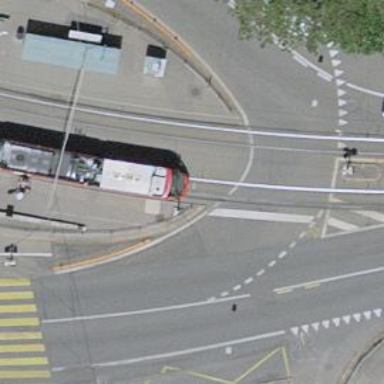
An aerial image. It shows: Tram stop for public transport.